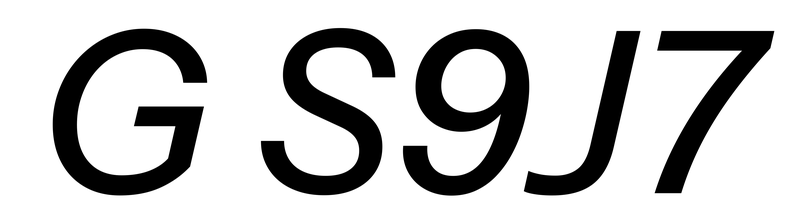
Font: InstrumentSans-Italic_Medium_Italic